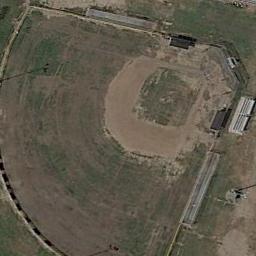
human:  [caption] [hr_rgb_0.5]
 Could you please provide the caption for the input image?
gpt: There is a simple baseball diamond in the wasteland .

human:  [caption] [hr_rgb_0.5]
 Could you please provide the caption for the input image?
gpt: A baseball diamond on the lawn and some grandstands beside .

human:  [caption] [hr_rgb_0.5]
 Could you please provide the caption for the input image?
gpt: There is a baseball diamond in the middle of grass .

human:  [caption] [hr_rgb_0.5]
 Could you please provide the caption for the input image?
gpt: The picture shows three baseball fields and a row of black houses .

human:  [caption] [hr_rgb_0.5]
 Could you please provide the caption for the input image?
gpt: There are three houses next to the baseball diamond .